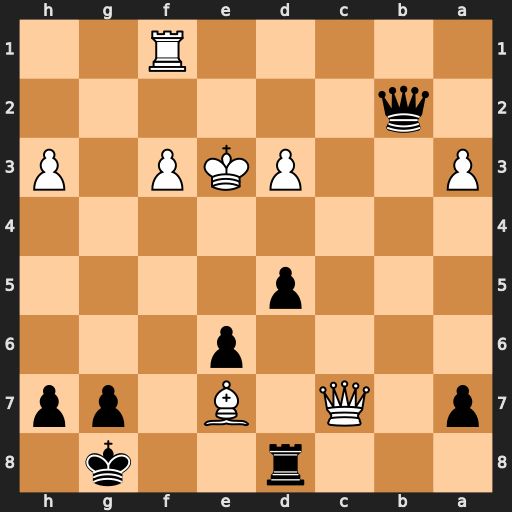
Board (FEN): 3r2k1/p1Q1B1pp/4p3/3p4/8/P2PKP1P/1q6/5R2
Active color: b
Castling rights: -
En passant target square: -
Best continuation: d4+ Ke4 Qe2+ Kf4 Qh2+